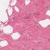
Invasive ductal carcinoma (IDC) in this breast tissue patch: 0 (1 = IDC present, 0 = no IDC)